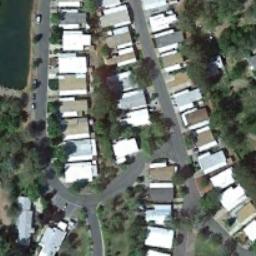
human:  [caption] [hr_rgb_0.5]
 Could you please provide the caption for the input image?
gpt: Many trees are in the mobile home park .

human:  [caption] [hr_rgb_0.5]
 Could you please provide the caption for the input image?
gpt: There are some buildings and green trees in the mobile home park .

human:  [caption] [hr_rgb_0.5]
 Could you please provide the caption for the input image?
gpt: Behind the mobile homes park is a wood .

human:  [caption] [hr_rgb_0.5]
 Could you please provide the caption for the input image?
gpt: The mobile home park has some dense mobile homes and some trees are among these mobile homes .

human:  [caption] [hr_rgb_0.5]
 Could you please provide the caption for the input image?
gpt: The mobile home park is next to some trees .